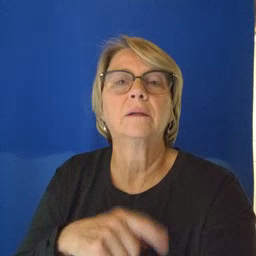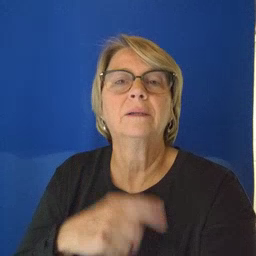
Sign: tongue